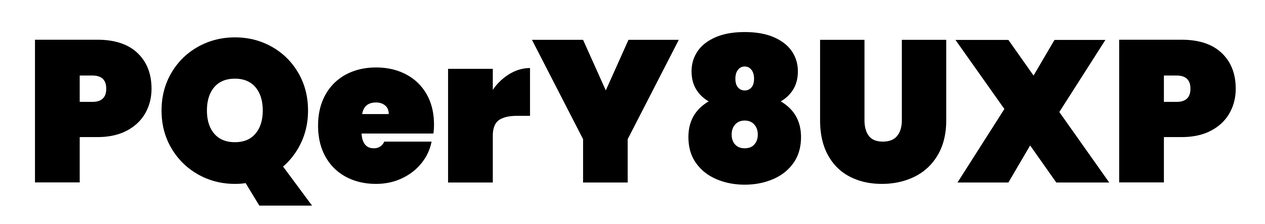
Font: Poppins-Black